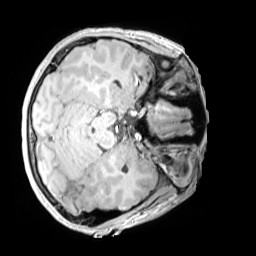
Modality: MP2RAGE
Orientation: axial
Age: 11
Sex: male
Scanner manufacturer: siemens
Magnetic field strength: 3 T
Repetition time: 4 s
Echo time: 0.00303 s